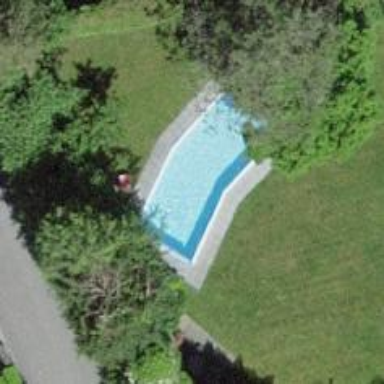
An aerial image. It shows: Swimming pool located in leisure land.